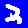
Digit: 2